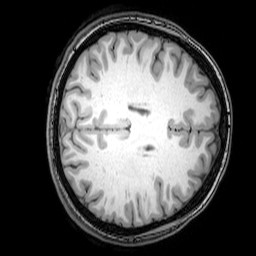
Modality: T1w
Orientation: axial
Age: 26
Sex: female
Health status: healthy
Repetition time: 0.081 s
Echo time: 0.037 s